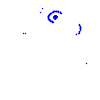
Particle: kaon